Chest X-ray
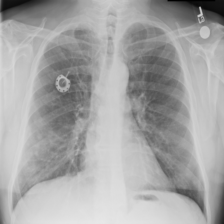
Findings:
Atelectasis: negative
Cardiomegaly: negative
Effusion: negative
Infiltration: negative
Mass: negative
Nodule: negative
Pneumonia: negative
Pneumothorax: negative
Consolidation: negative
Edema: negative
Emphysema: negative
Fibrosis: negative
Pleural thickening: negative
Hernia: negative